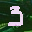
Label: 3